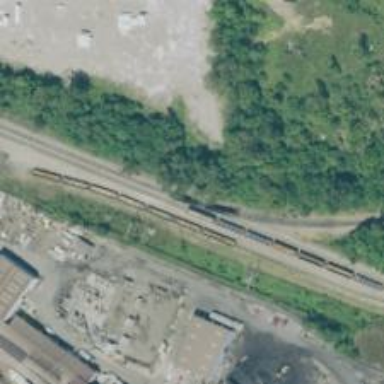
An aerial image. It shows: Junction on the railway.